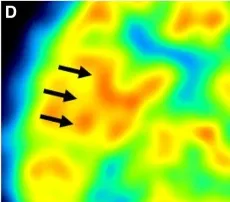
Changes in cerebral blood flow during the course of treatment. Brain perfusion single-photon emission computed tomography images obtained on day 96 before initiating ADHD medications. Pain-free status on day 292 under administration of atomoxetine (50 mg/day). Are slightly increased in.
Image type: radiology (spect)